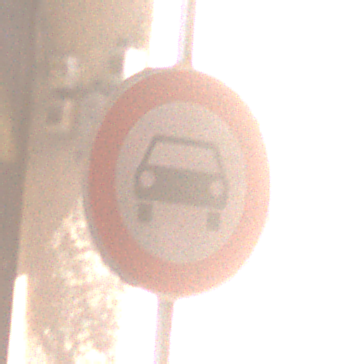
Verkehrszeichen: VerbotKraftwagen
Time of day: MorningAfternoon
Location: Outdoor (Urban)
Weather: Clear
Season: NotSpecified
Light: Natural